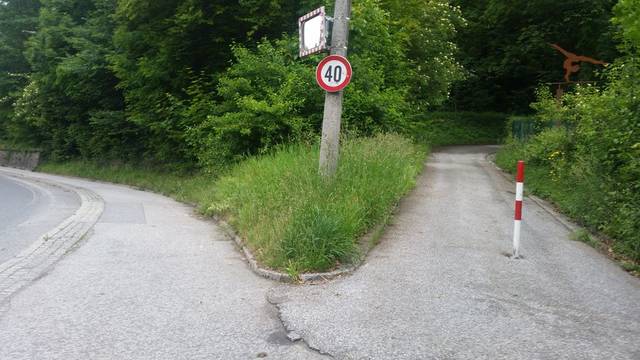
Region: Germany
Coordinates: 47.794, 13.038